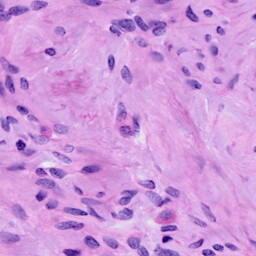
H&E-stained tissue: Cervix